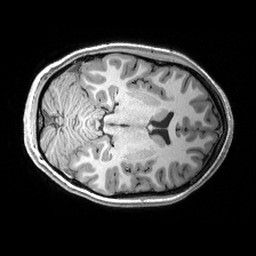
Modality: T1w
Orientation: axial
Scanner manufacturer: siemens
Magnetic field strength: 3 T
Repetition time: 2.53 s
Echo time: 0.00299 s